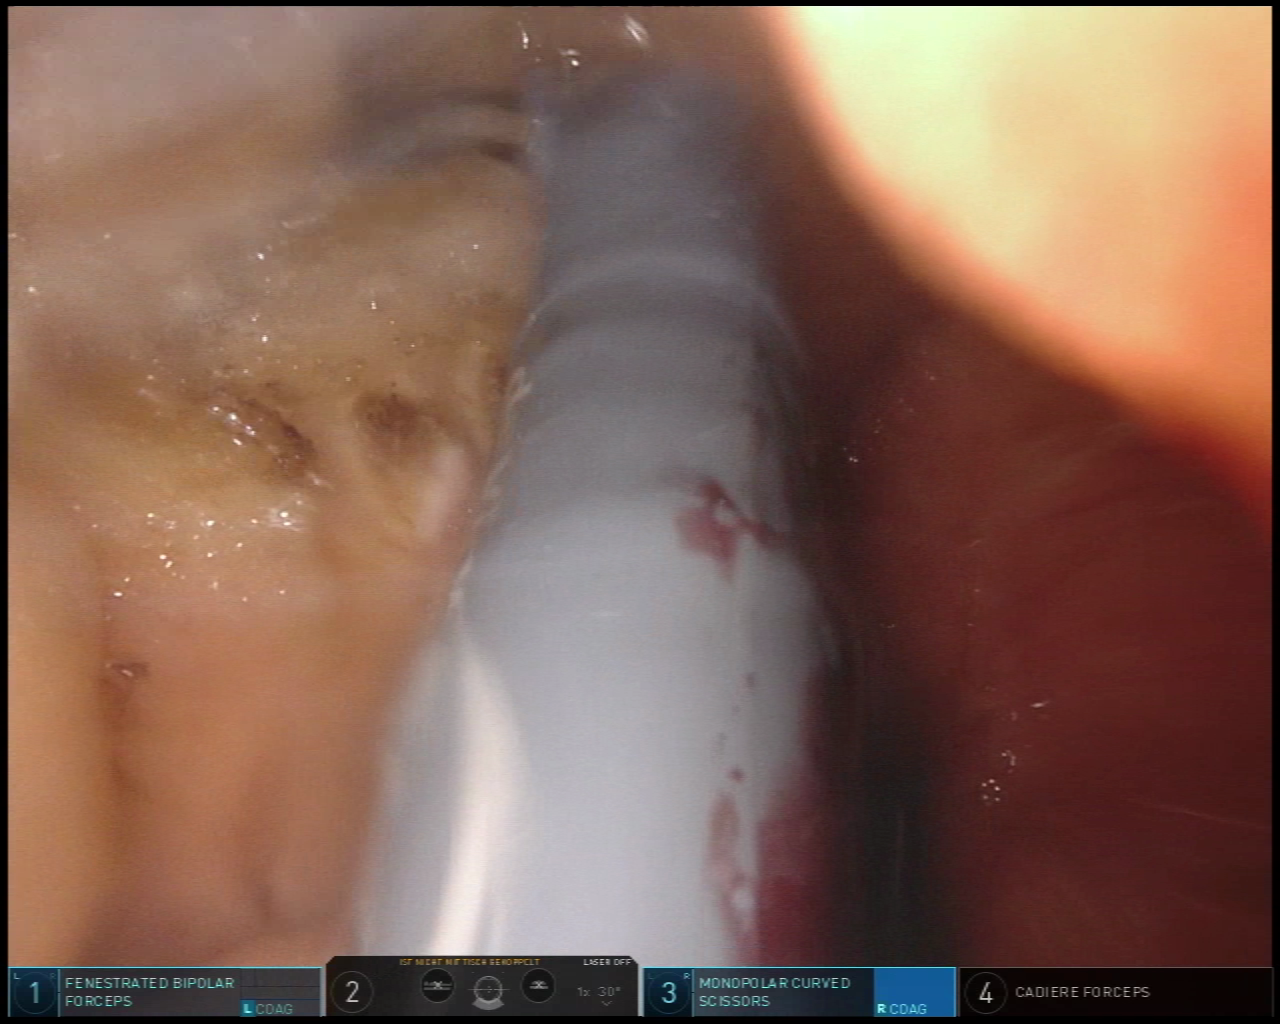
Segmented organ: pancreas
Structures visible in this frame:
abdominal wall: no
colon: no
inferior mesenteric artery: no
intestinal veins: no
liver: no
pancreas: yes
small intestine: no
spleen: no
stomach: no
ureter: no
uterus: no
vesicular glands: no